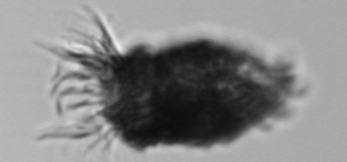
Label: Stenosemella_pacifica